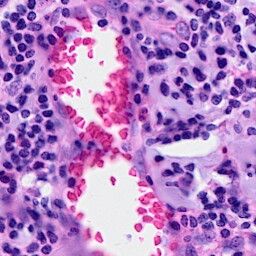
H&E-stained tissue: Breast